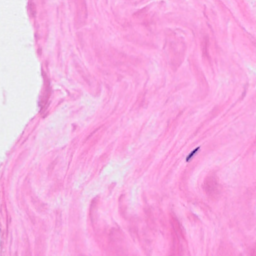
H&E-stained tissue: Breast